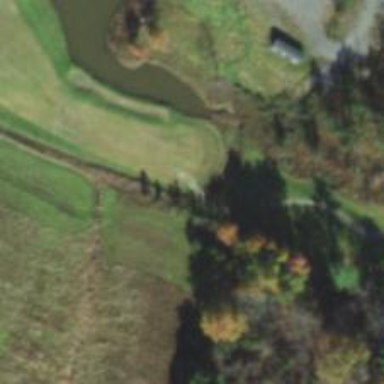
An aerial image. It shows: Golf cartpath that is also road path.